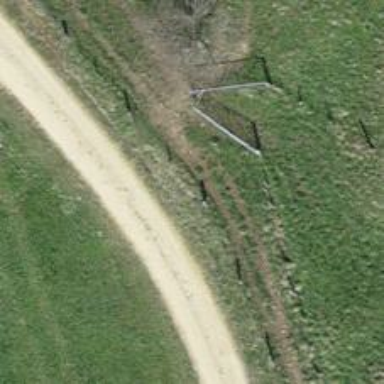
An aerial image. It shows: Gate.